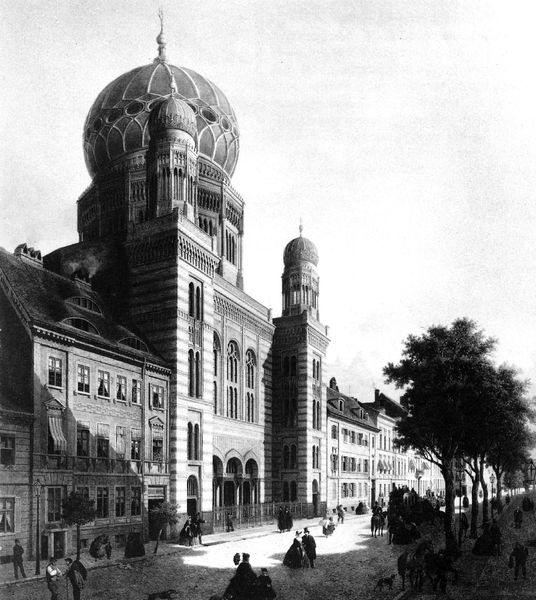
Titel: Neue Synagoge in der Oranienburger Straße, Berlin, von  Karl Heinrich Eduard Knoblauch (Konstruktion der Kuppel Johann Schwedler und M. Nohl)
Künstler: E. P. J. de Cauwer
Institution: Berlin, Märkisches Museum
Schlagwörter: himmel, weiß, wolken, bäume, menschen, fenster, grau, schwarz, strasse, tür, zeichnung, gebäude, bild, pferd, turm, fassade, fassaden, russland, allee, kuppel, berlin, moschee, türmchen, palast, flanieren, portal, arabisch, judentum, markise, synagoge, fes, bäöume, fassae, 19. jh, festern